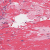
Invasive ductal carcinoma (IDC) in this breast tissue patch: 0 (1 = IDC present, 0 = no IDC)